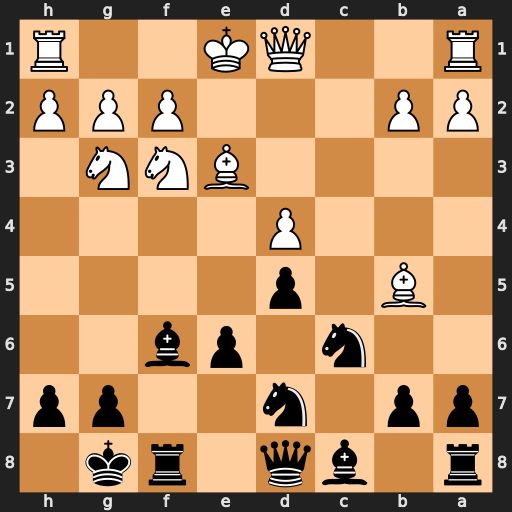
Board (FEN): r1bq1rk1/pp1n2pp/2n1pb2/1B1p4/3P4/4BNN1/PP3PPP/R2QK2R
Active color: b
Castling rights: KQ
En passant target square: -
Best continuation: Qa5+ Qd2 Qxb5